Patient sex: M
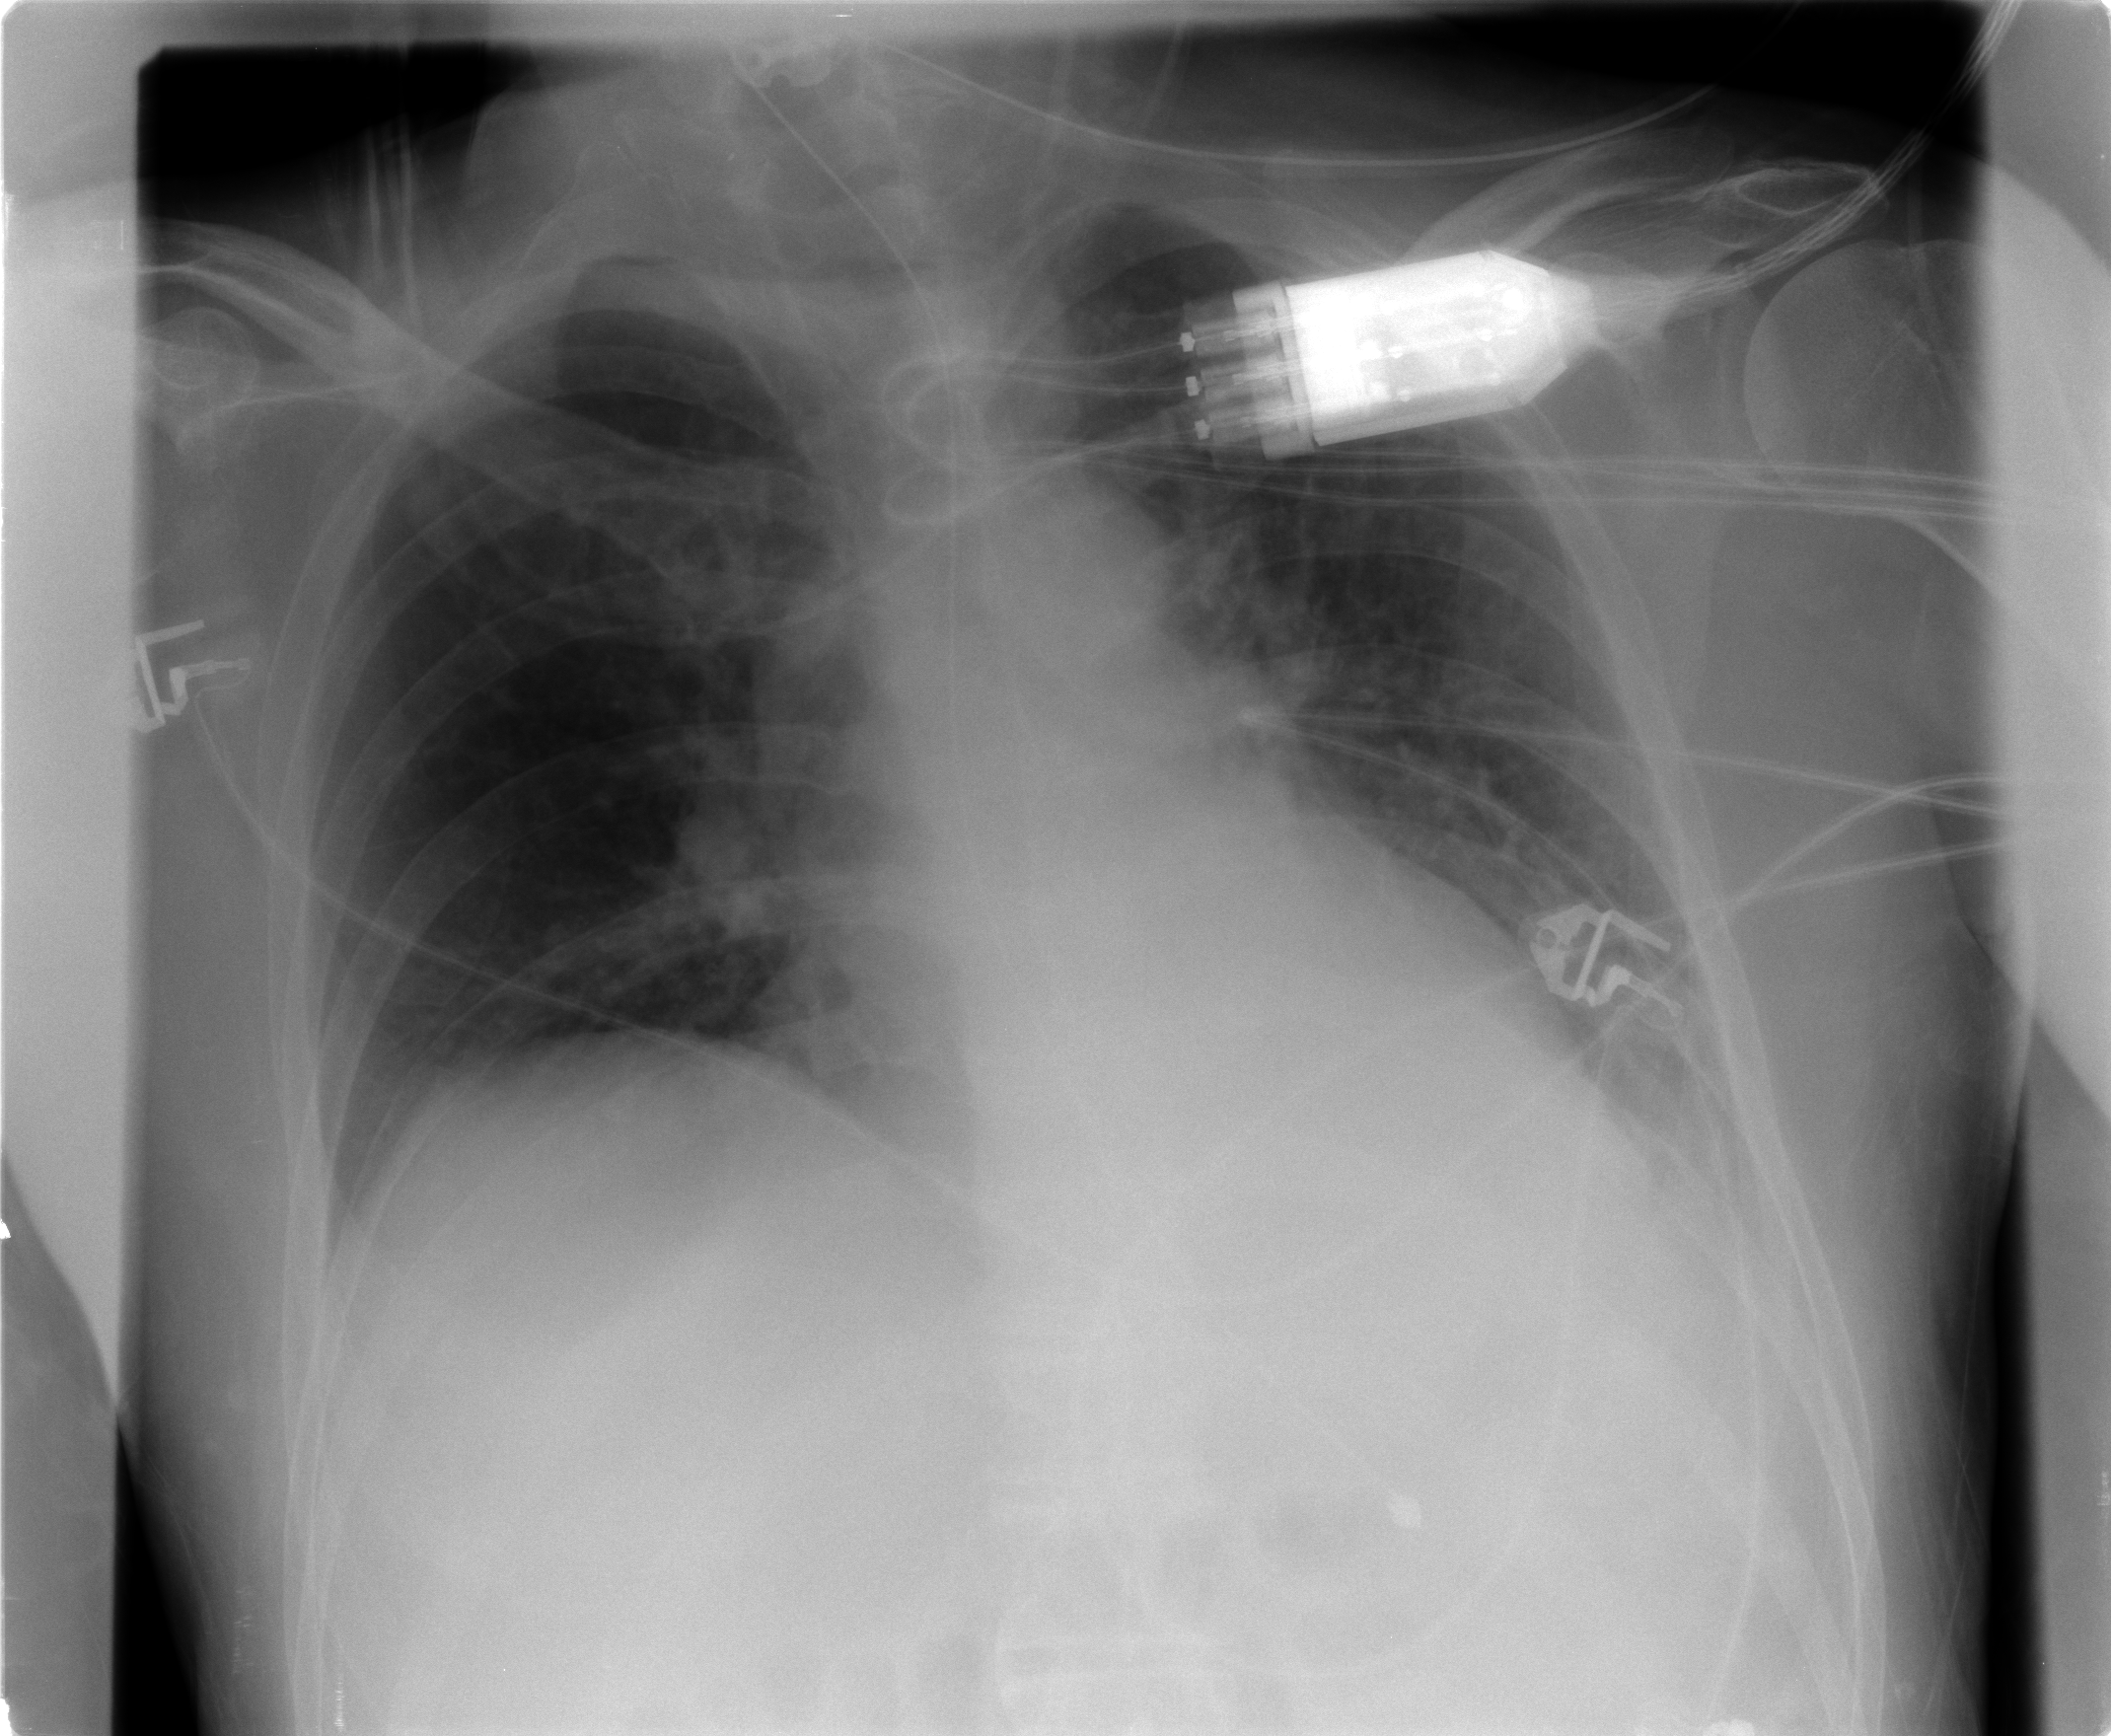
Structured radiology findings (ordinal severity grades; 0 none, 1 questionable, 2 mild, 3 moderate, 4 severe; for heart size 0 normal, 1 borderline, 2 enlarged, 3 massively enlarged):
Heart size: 0
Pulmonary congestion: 2
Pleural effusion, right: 0
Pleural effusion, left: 2
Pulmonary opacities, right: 0
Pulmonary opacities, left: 2
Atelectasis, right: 2
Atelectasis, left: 2